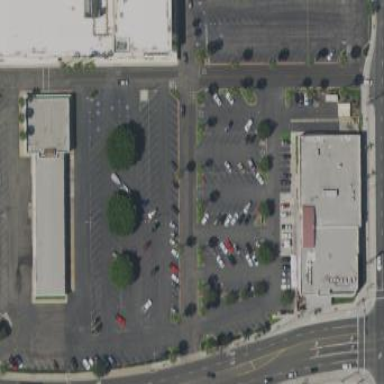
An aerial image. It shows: Parking area with asphalt surface.